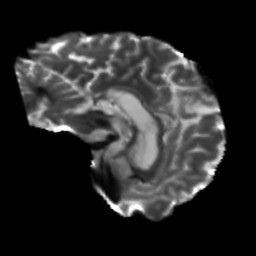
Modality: T2w
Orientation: sagittal
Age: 51
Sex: male
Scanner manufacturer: siemens
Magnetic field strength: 3 T
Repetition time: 5.25 s
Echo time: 0.08 s